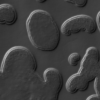
Label: not_dusty